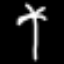
Label: palm tree